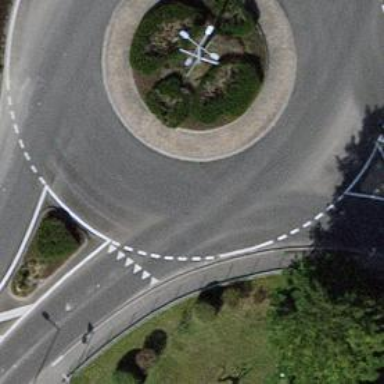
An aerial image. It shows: Secondary road leading to roundabout.